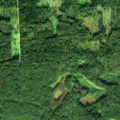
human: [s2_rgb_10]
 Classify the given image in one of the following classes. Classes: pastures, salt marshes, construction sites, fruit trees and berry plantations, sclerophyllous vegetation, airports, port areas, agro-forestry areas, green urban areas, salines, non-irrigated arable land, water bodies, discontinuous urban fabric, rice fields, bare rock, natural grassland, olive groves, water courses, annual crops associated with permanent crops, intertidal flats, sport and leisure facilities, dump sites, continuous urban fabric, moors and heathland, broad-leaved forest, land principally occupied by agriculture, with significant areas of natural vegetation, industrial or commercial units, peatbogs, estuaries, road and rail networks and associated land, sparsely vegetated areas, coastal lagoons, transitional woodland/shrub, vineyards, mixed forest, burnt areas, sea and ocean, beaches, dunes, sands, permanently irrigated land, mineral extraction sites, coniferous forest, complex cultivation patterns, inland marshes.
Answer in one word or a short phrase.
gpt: coniferous forest, mixed forest